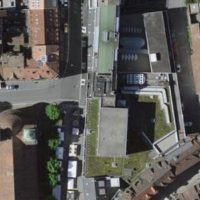
EUNIS habitat code: 54
Species observed at this site:
Corvus corone
Passer domesticus